Field crop: tomato
Growth stage: 1
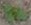
Species: solanum